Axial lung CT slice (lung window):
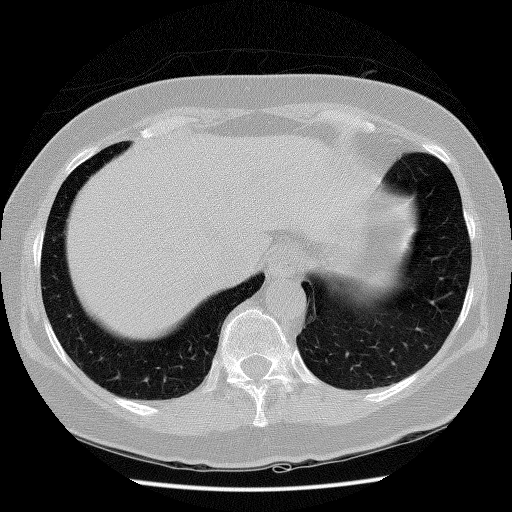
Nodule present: no